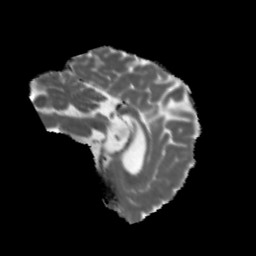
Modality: MD
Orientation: sagittal
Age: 27
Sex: female
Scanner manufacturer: siemens
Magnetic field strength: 3 T
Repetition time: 5.47 s
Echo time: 0.0854 s